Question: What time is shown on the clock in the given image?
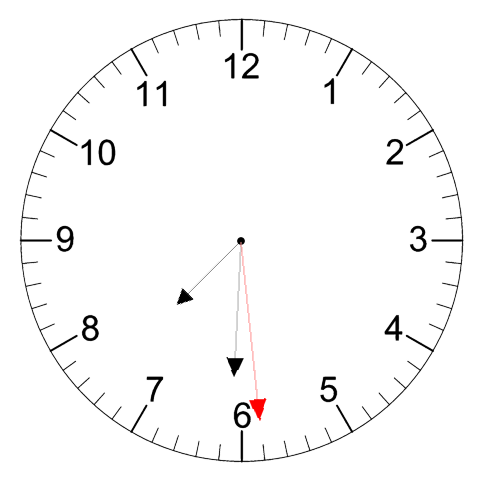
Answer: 07:30:29